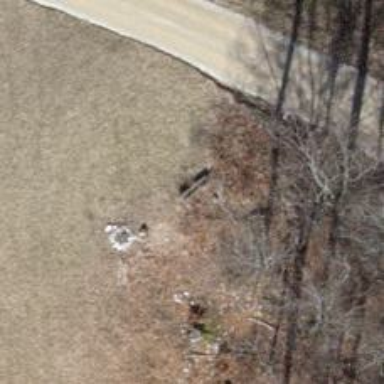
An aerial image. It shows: Bench.